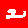
Digit: 2